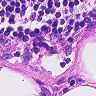
Metastatic tissue present: no